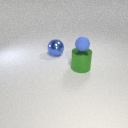
large green metal cylinder below small blue rubber sphere